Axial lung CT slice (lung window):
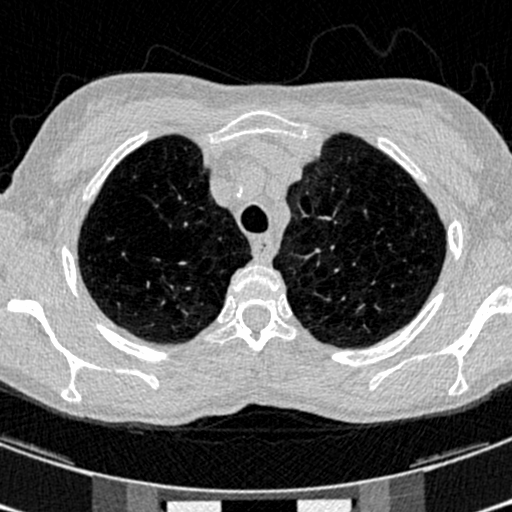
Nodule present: no